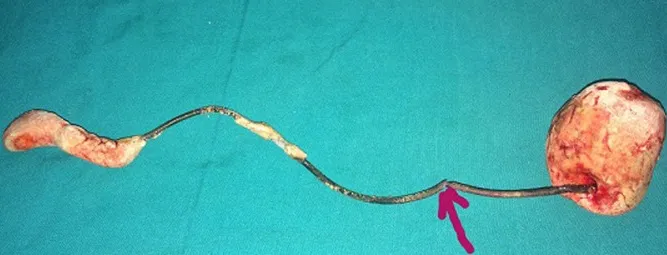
appearance of the probe after removal.
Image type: medical_photograph (other_medical_photograph)